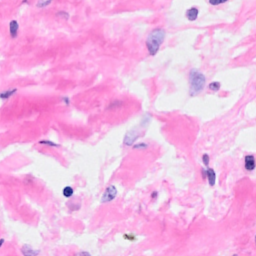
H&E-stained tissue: Breast